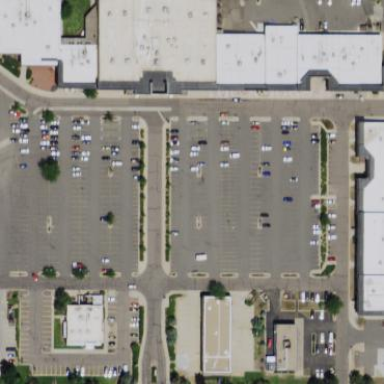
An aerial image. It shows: Retail area.